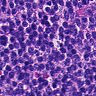
Metastatic tissue present: no